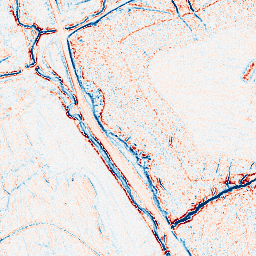
Category: edge_preserving
Decomposition family: anisotropic_diffusion
Decomposition parameters: iterations: 5
kappa: 50
gamma: 0.1
Upsampling method: bilinear
Upsampling parameters: scale: 2
Upsampling scale: 2